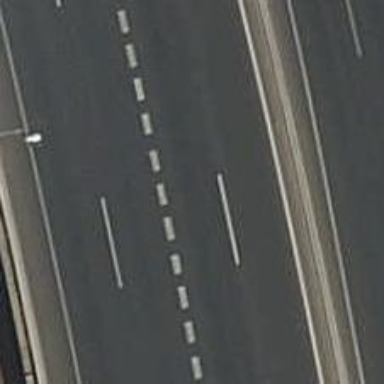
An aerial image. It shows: Asphalt bridge over motorway.